Question: I am trying to convert the column-'TRADE' in my CSV file to float values. They are presently of type string.
'''
df.TRADES.astype(float)
'''
which gives me an error:
> ValueError: could not convert string to float: ''
I have attached my CSV file. Do I fill the empty cells with some data to mitigate this error?

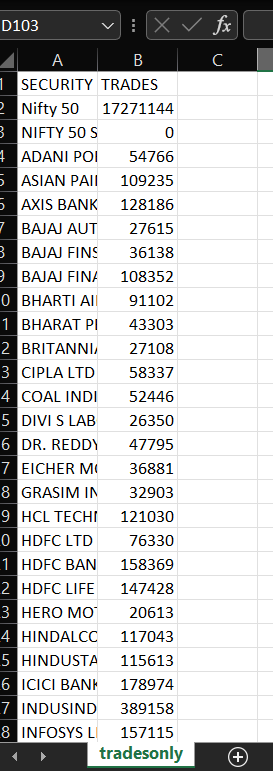
Answer: You have a string '''' in your 'TRADES' column. I suggest looking into the record with this value, but -- if you're certain that all values in 'TRADES' are correct as they are -- you can use the 'pd.to_numeric' function to convert to float:
'''
import pandas as pd
pd.to_numeric(df.TRADES, errors="ignore")
'''
Values that cannot be parsed (i.e., '''') will be set as 'NaN'.